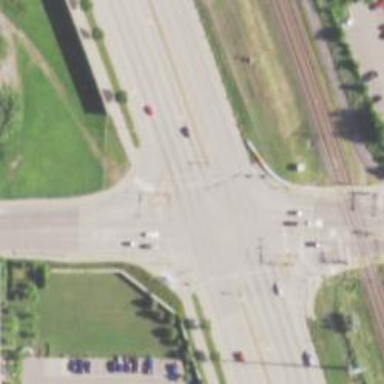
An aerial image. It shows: Crossing footway with zebra markings.